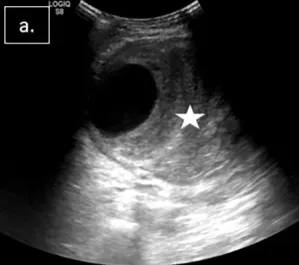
(a, b) USG shows a large pseudoaneurysm (PSA) with to and fro flow on color Doppler within the aneurysmal sac.
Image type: radiology (ultrasound)